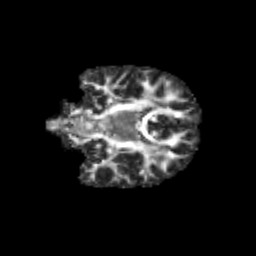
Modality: FA
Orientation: coronal
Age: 13
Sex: male
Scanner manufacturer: siemens
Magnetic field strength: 3 T
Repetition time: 3.8 s
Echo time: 0.07 s